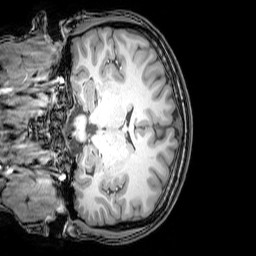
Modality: T1w
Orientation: coronal
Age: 23
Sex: female
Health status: healthy
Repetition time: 0.081 s
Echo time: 0.037 s